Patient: sex F, age 55
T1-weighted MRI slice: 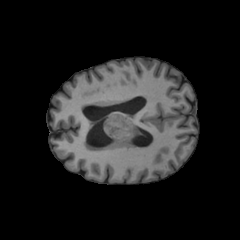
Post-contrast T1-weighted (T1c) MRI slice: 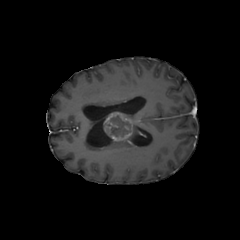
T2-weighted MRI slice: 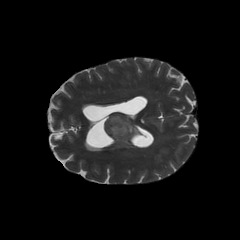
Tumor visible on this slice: yes
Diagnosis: Glioblastoma, IDH-wildtype
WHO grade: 4